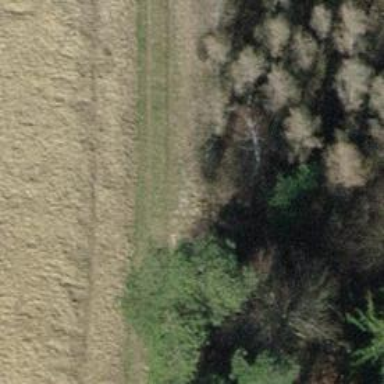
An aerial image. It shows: Grassy track road with grade 4 track type.